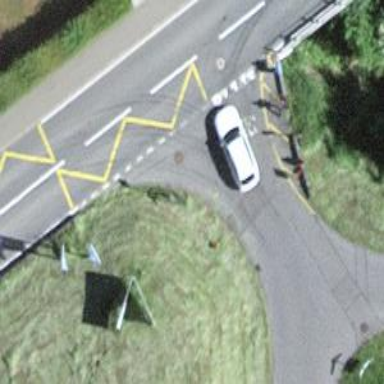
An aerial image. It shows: Bus stop with platform for public transport.